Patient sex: M
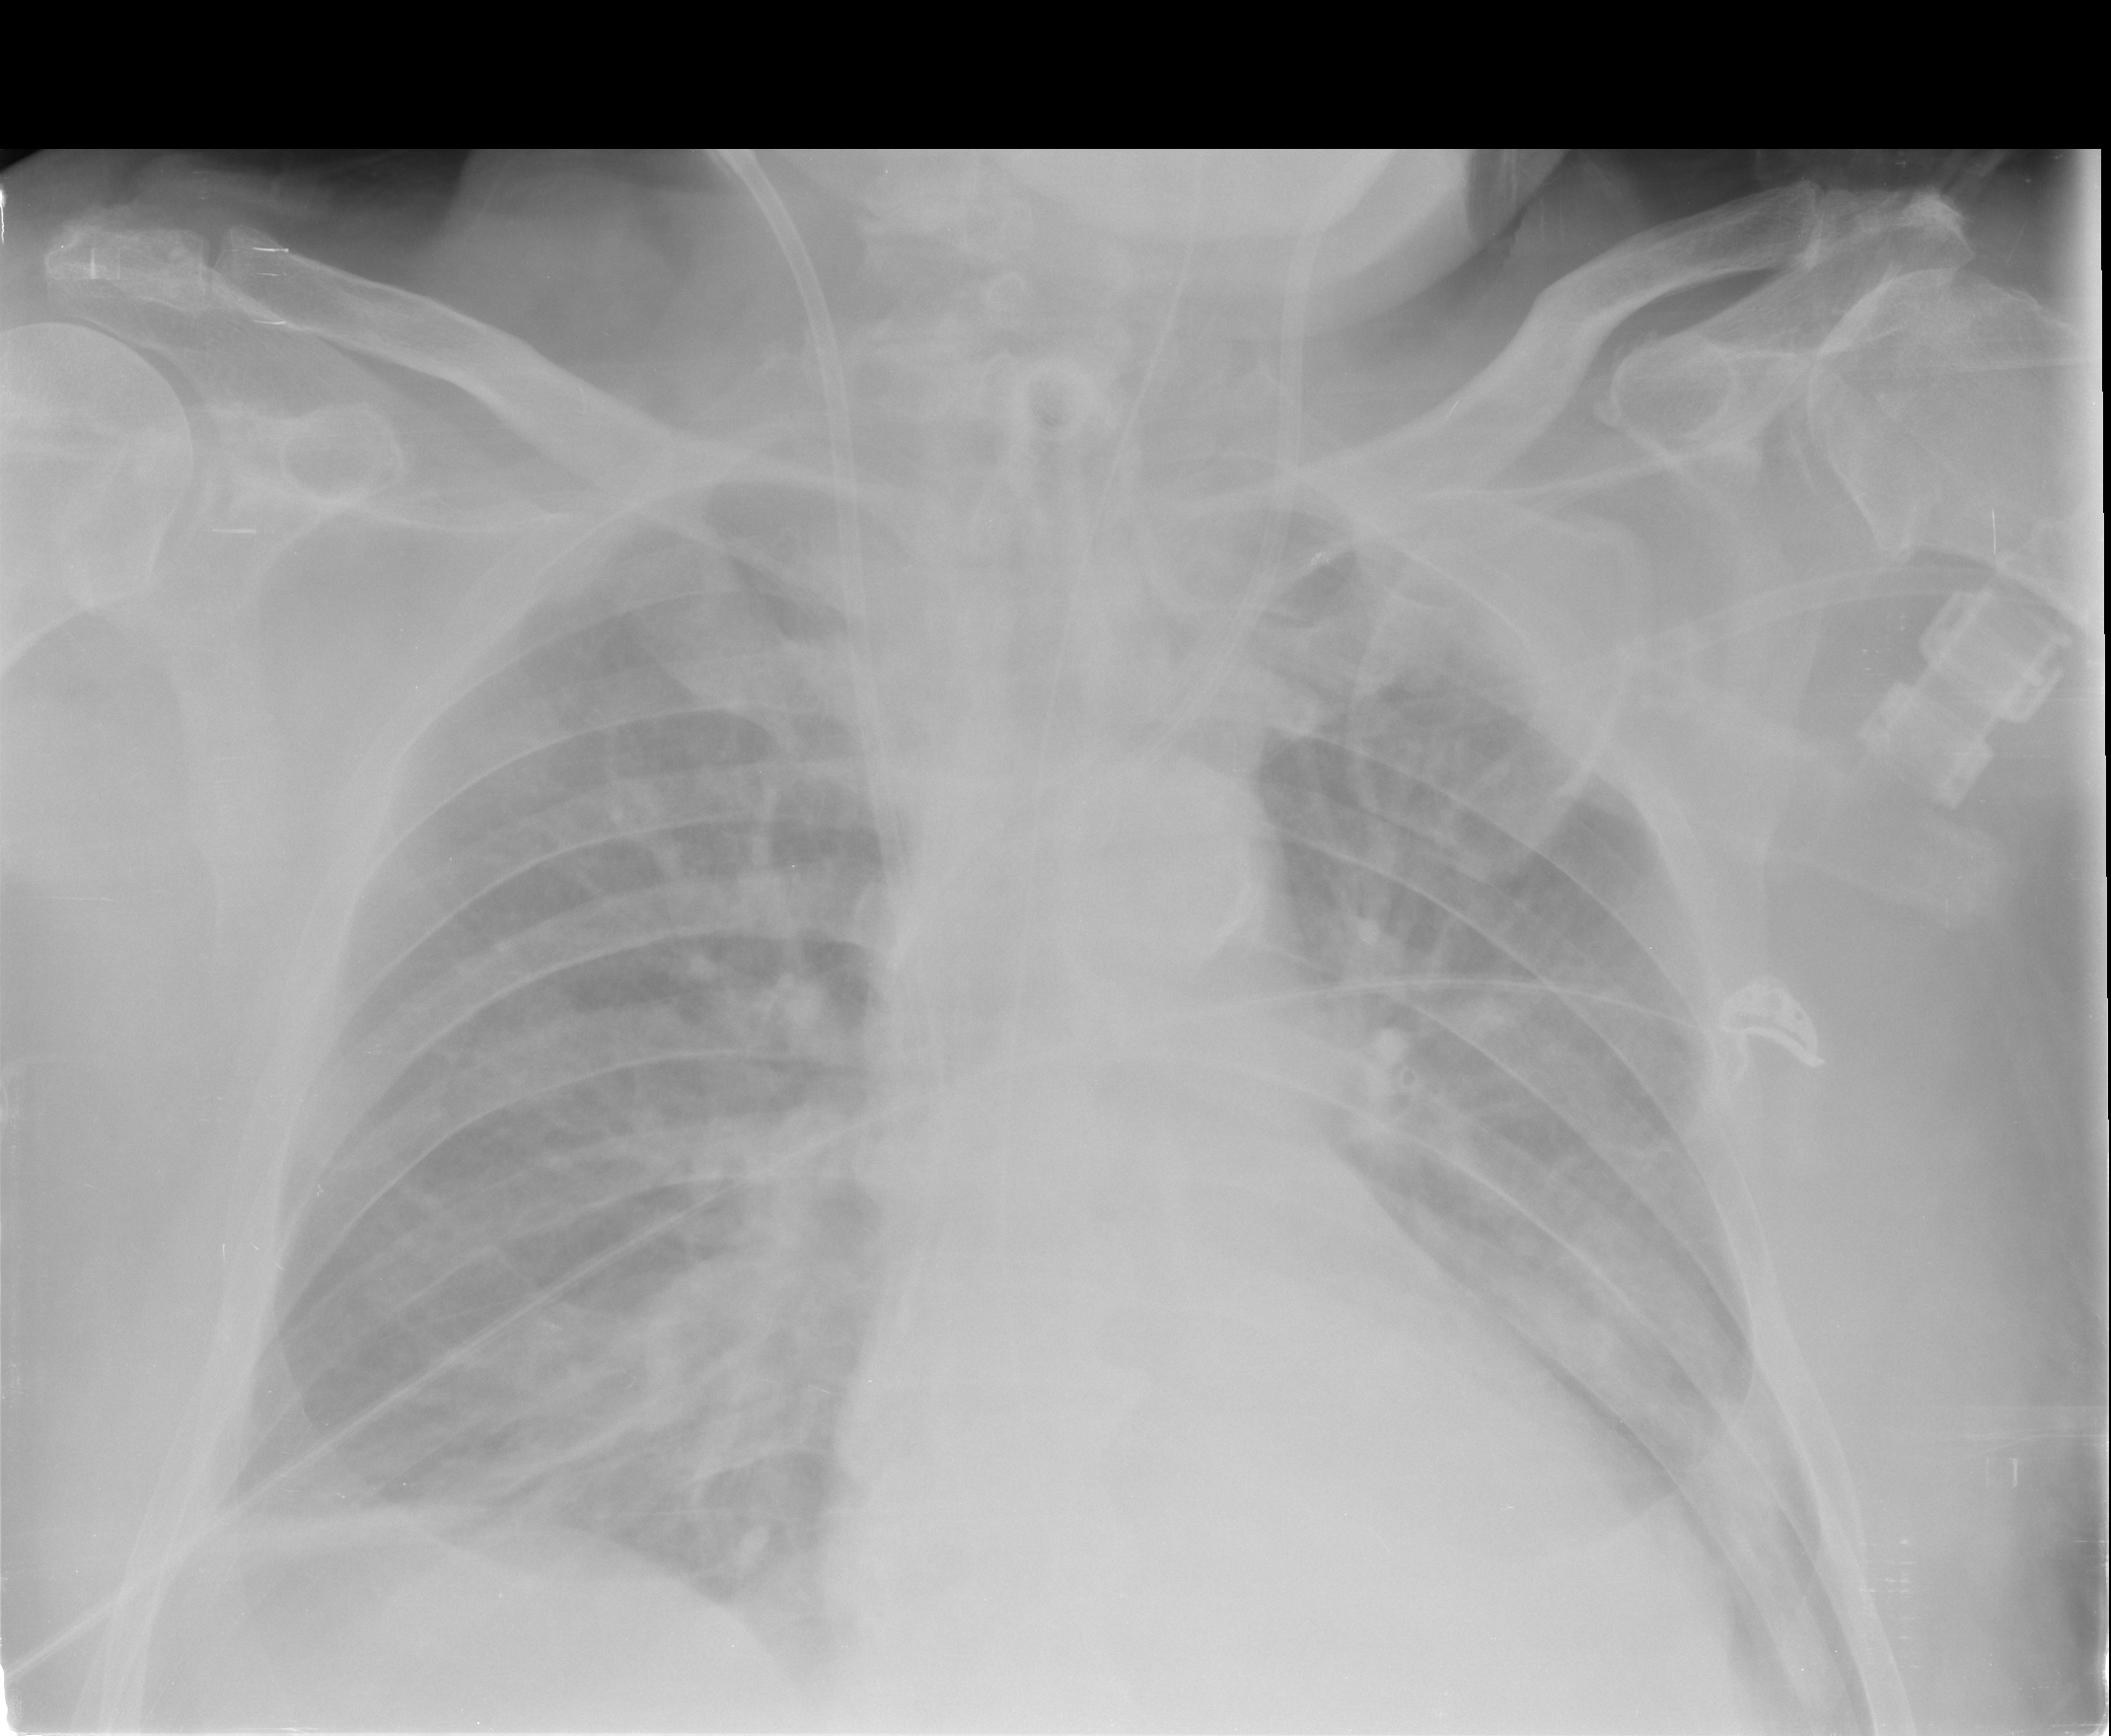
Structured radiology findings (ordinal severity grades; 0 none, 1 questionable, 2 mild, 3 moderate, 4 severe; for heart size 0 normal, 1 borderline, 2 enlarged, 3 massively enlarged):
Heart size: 2
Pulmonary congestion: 2
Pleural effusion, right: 3
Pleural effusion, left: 3
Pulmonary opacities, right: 2
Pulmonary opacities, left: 2
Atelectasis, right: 3
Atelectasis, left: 3